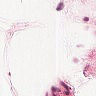
Metastatic tissue present: no